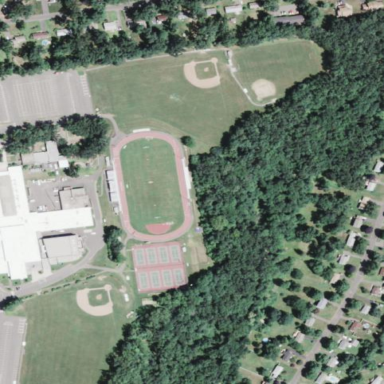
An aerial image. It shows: School.